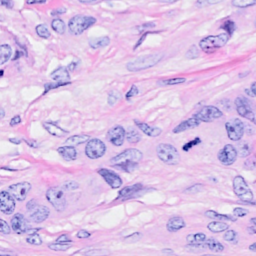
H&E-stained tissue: Breast